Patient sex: M
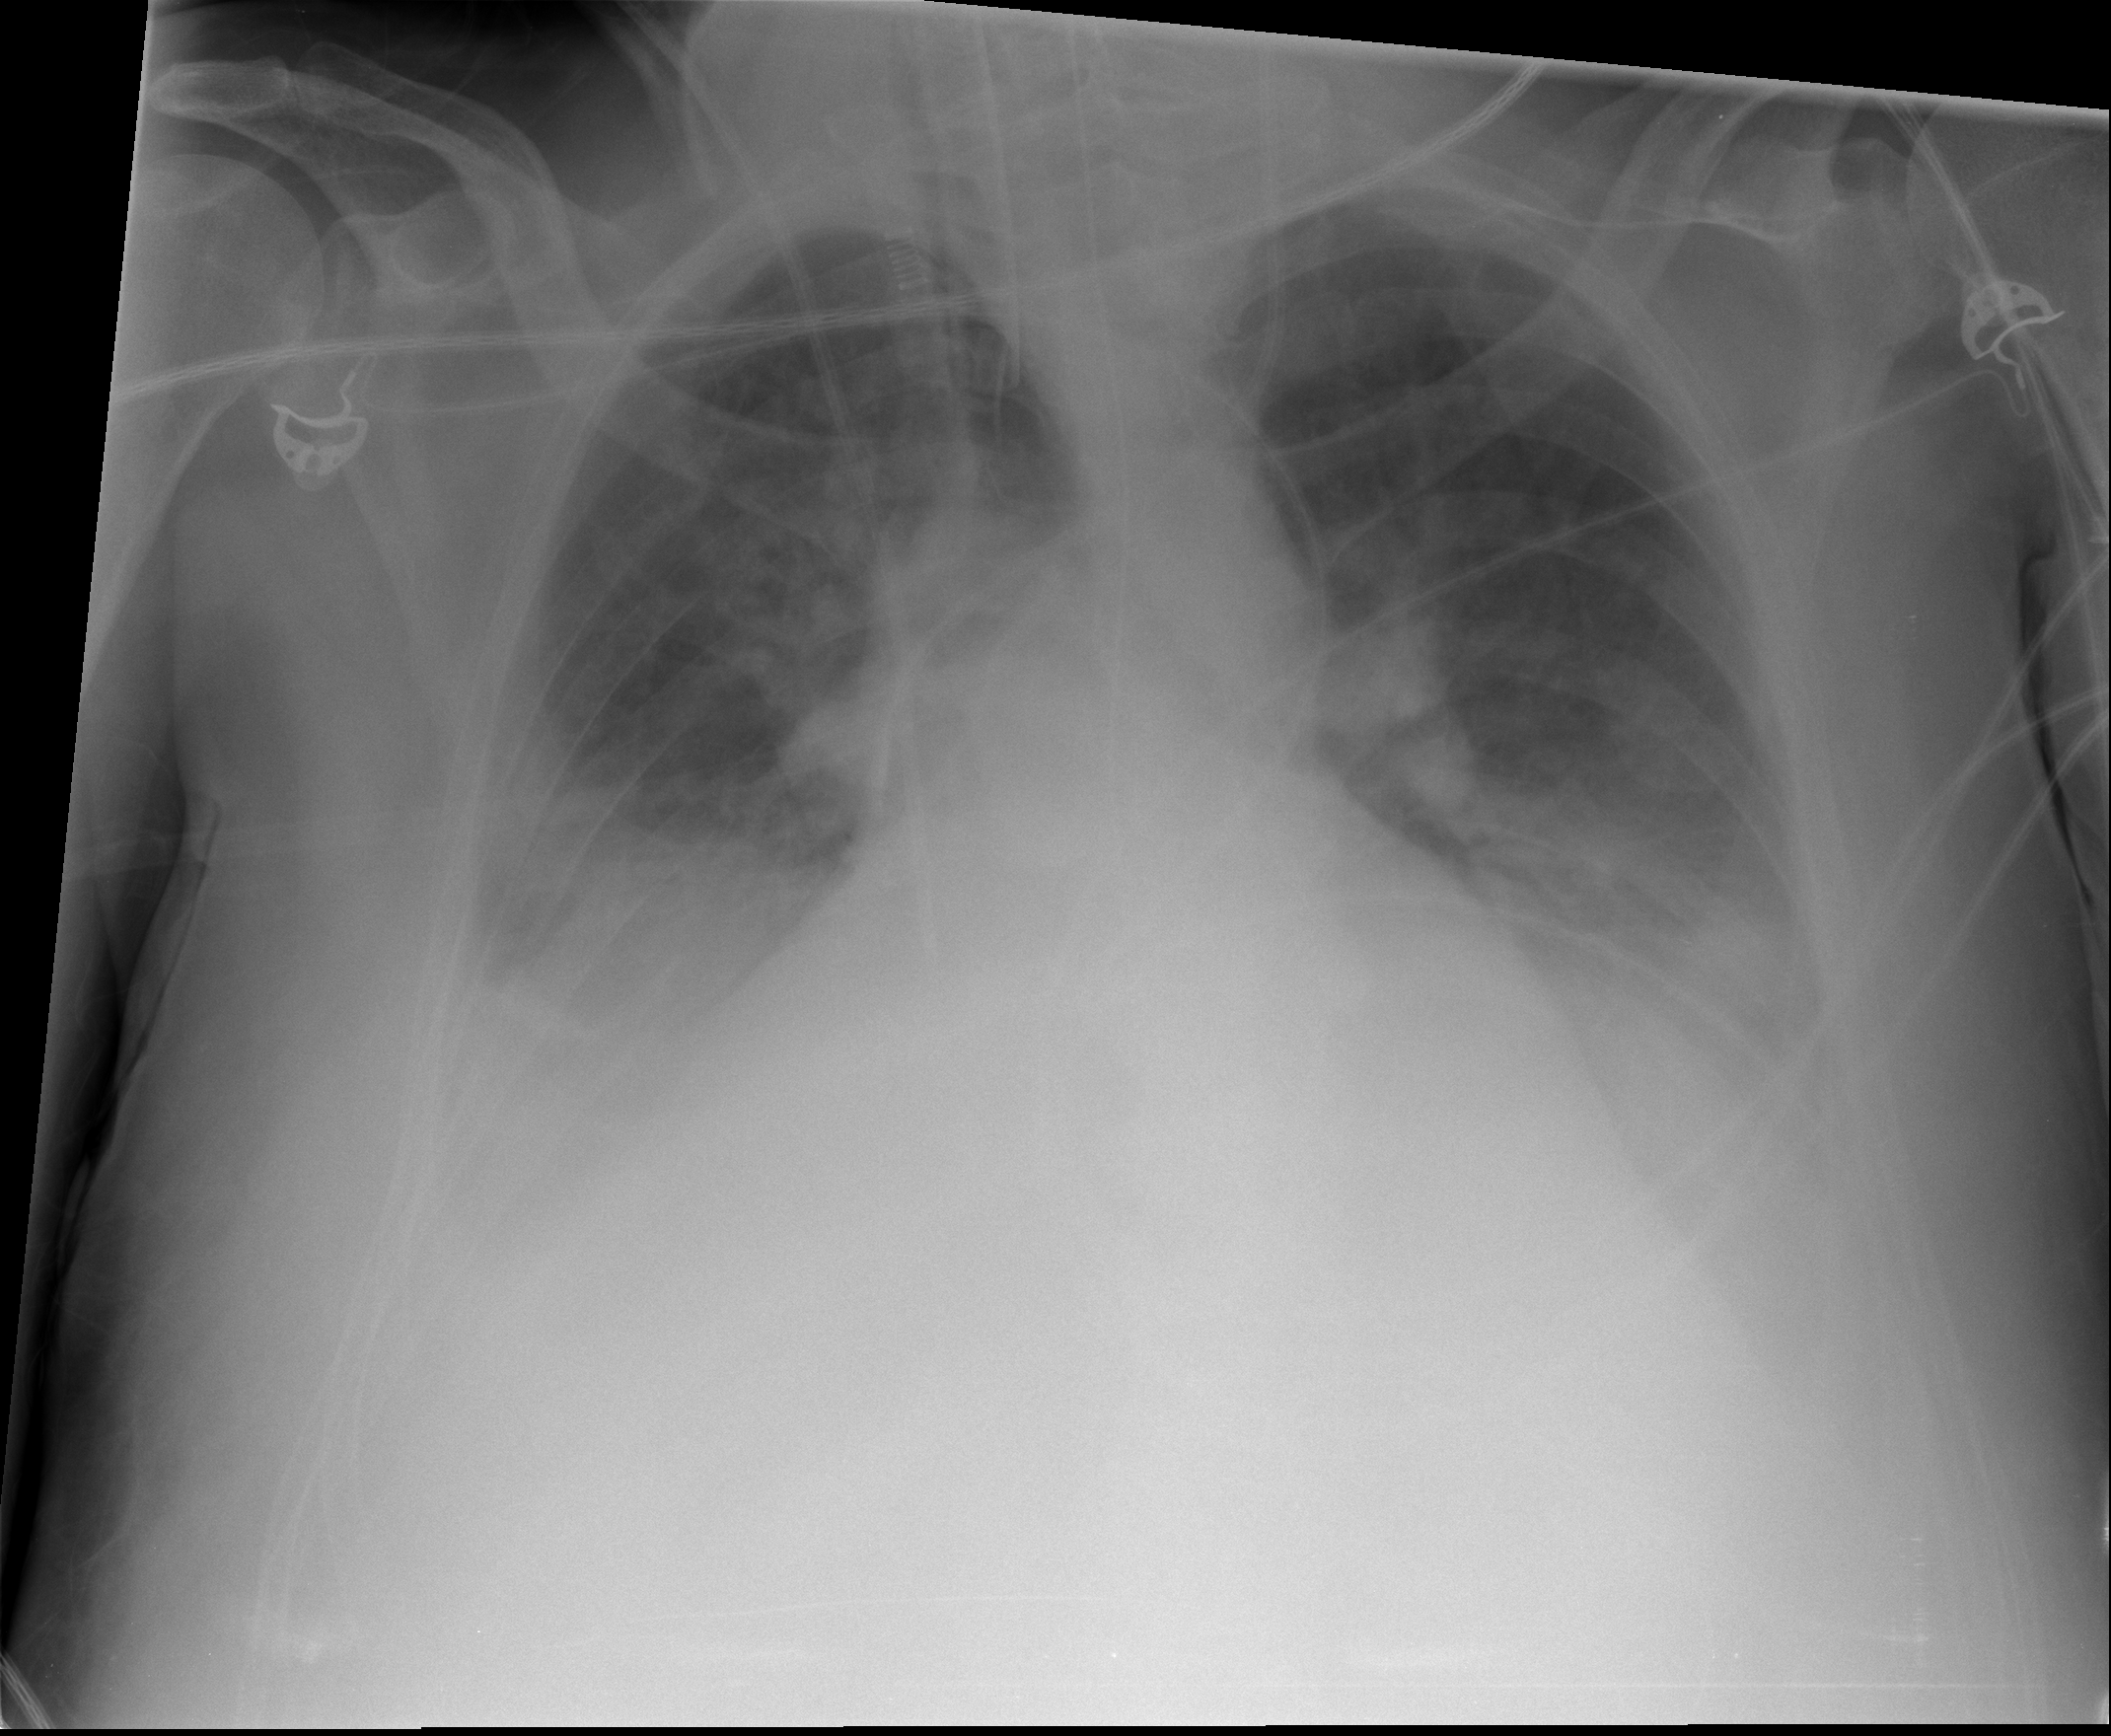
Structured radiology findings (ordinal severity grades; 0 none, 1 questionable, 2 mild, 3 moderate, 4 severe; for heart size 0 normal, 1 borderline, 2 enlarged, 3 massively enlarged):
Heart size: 2
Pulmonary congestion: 2
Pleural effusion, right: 2
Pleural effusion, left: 2
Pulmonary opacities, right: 2
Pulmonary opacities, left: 2
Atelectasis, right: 2
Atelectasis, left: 2